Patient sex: M
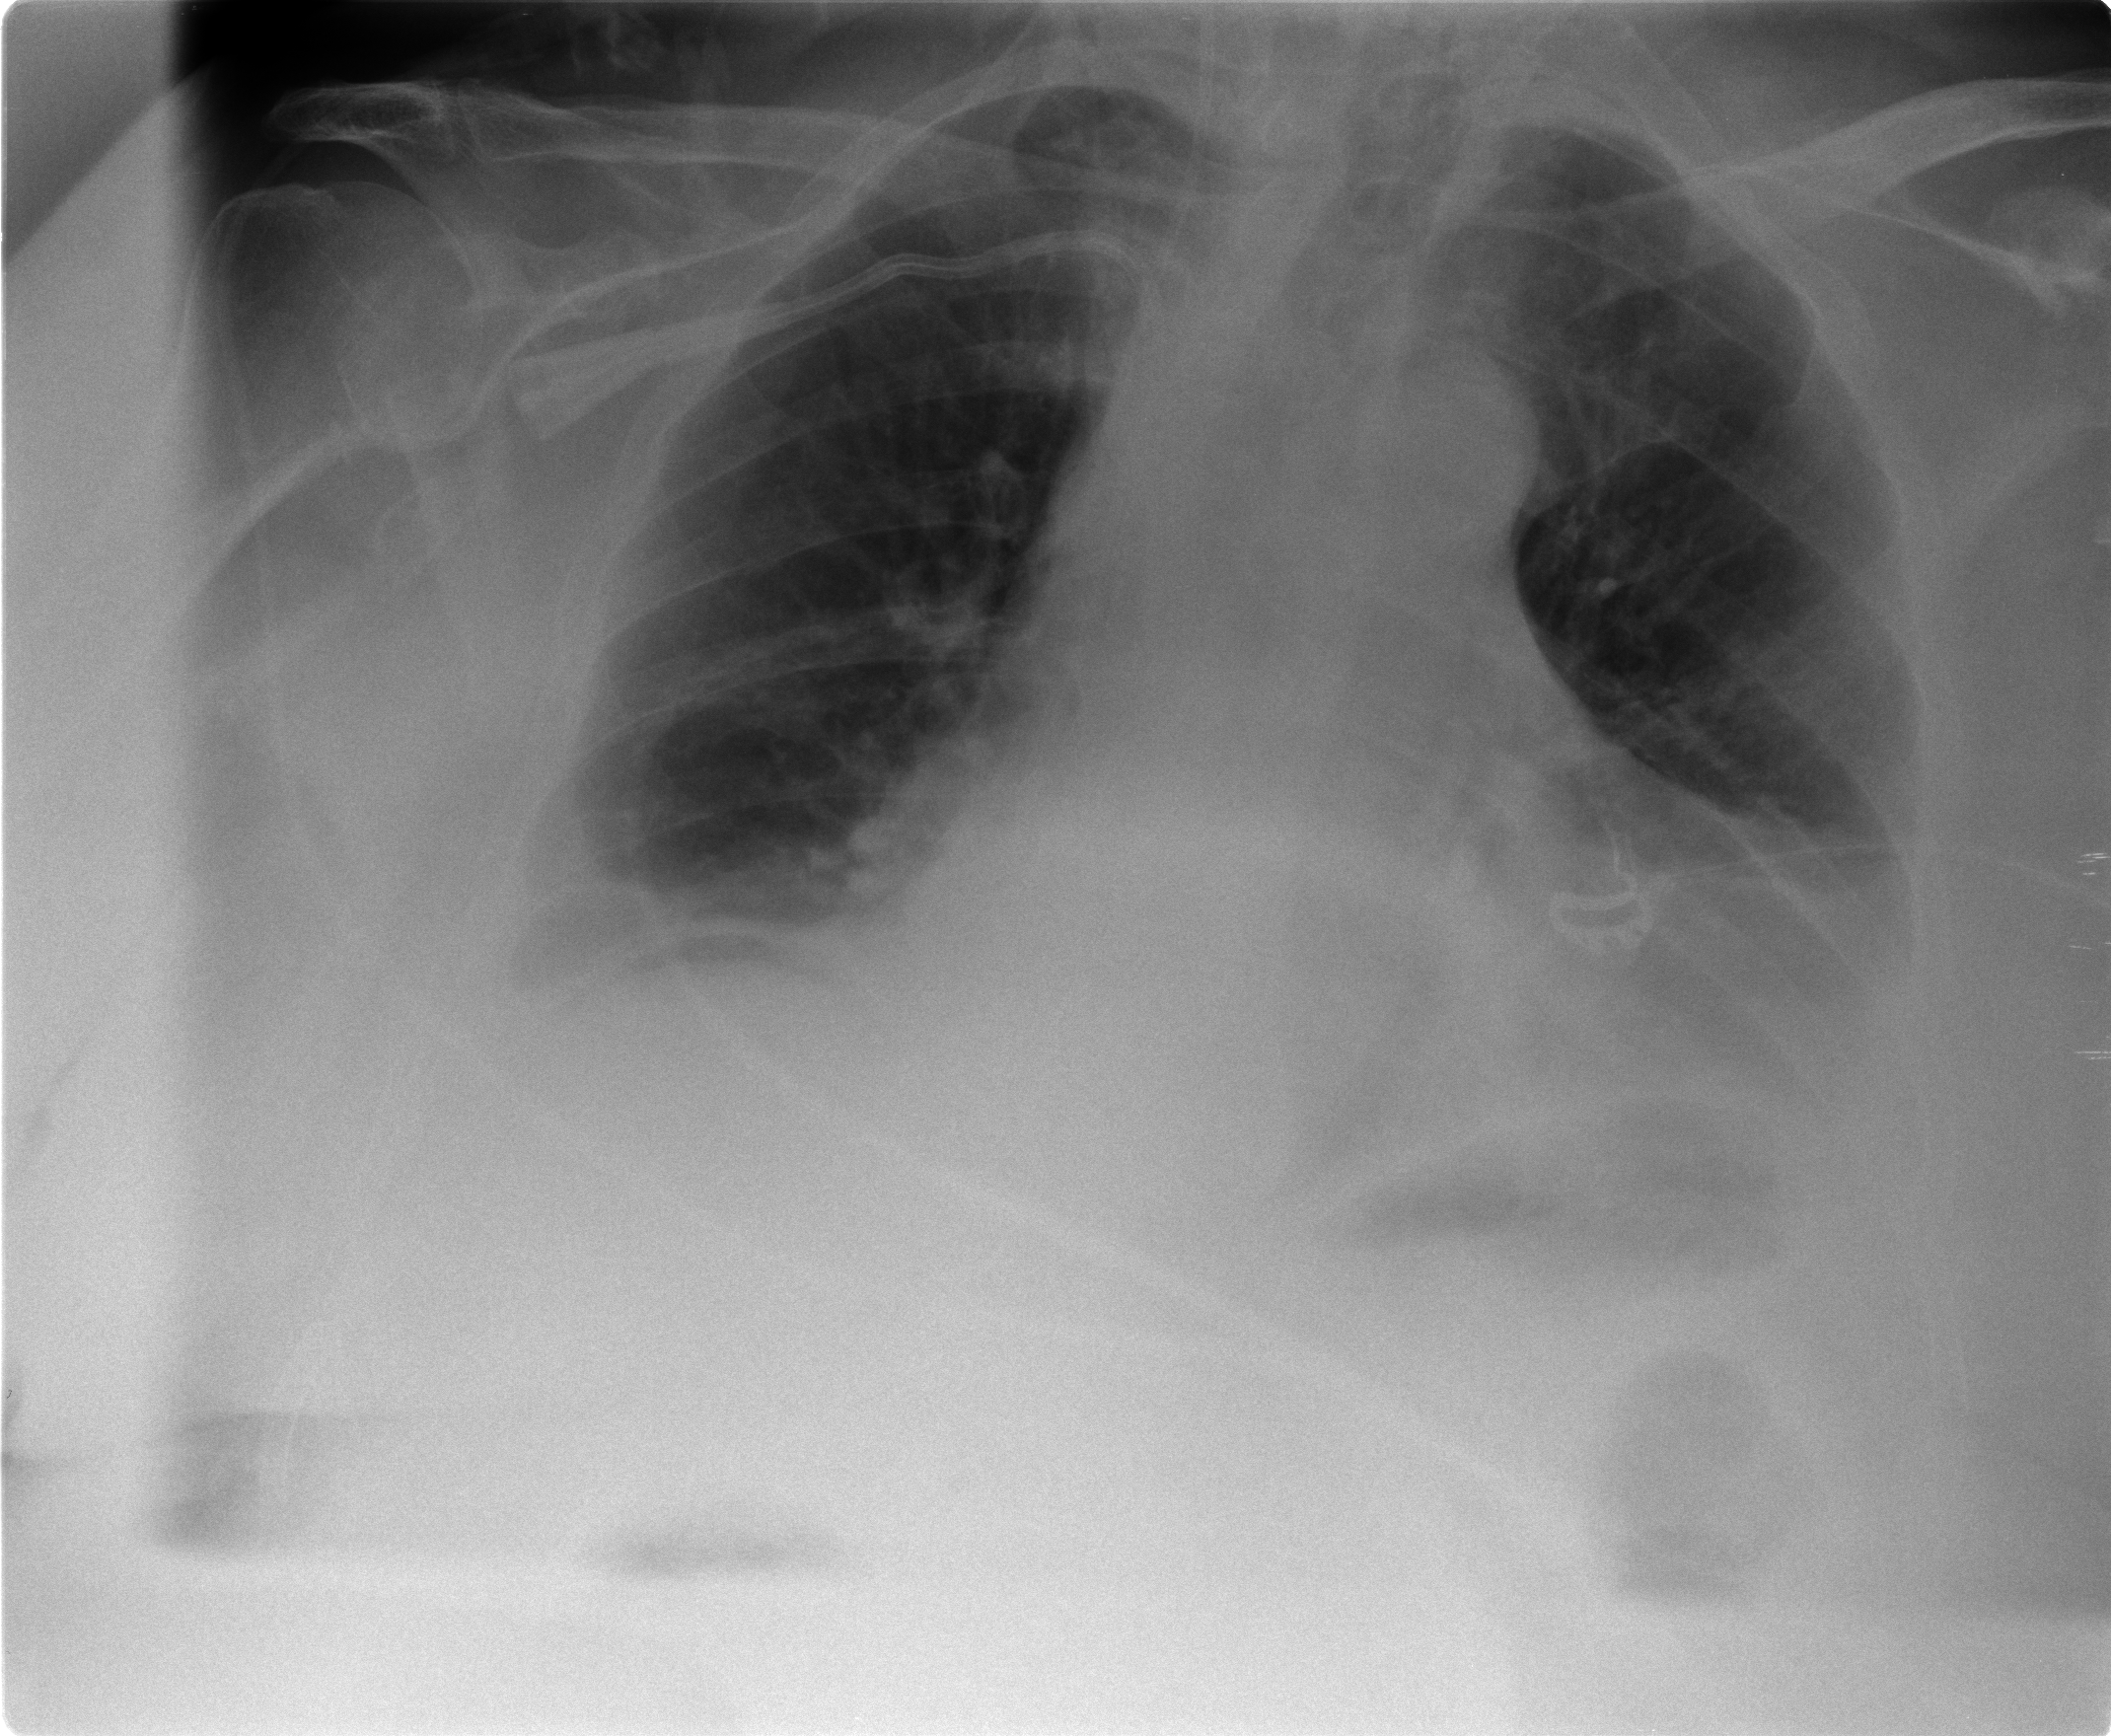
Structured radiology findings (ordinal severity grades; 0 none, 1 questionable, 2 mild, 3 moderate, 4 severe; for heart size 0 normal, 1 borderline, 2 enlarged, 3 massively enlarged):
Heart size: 2
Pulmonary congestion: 1
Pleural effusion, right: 2
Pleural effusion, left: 2
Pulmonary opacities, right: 0
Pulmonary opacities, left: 0
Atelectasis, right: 2
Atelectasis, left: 2